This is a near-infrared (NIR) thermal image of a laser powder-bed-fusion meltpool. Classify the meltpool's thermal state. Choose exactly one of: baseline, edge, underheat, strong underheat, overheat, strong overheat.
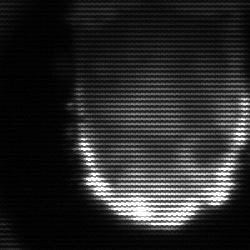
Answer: baseline